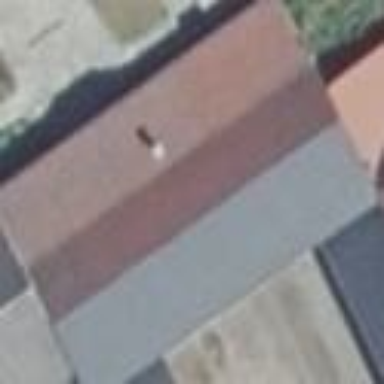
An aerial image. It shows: Building with gabled roof oriented along its structure. The roof is colored grey.